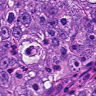
Metastatic tissue present: yes